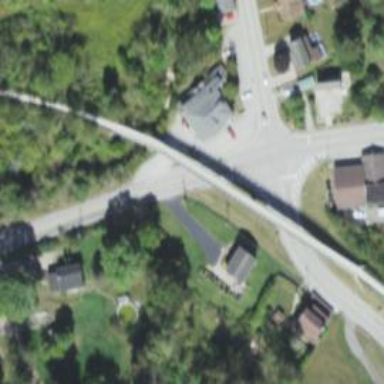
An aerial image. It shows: Abandoned railway bridge crossing over shared cycleway.